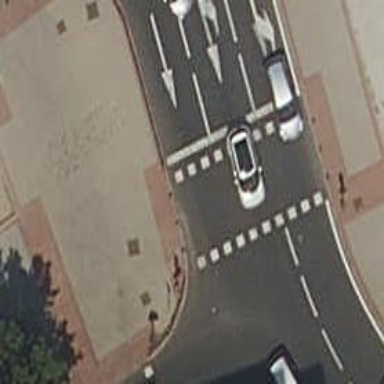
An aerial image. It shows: Crossing with traffic signals.